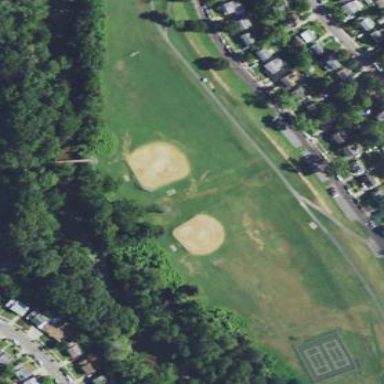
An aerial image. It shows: Baseball pitch for leisure land activities.